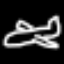
Label: airplane